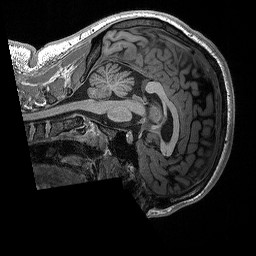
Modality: T1w
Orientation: sagittal
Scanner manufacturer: siemens
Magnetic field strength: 3 T
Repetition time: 2.3 s
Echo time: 0.00298 s